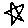
Label: star